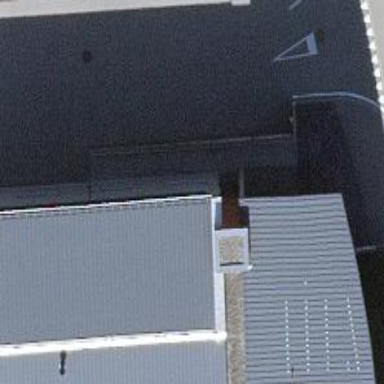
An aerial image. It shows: Part of building.